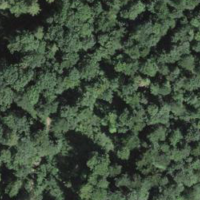
EUNIS habitat code: 41
Species observed at this site:
Fagus sylvatica
Lonicera acuminata